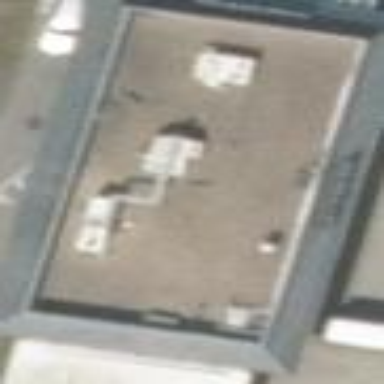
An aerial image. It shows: Fast food restaurant located in building.